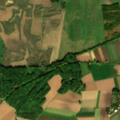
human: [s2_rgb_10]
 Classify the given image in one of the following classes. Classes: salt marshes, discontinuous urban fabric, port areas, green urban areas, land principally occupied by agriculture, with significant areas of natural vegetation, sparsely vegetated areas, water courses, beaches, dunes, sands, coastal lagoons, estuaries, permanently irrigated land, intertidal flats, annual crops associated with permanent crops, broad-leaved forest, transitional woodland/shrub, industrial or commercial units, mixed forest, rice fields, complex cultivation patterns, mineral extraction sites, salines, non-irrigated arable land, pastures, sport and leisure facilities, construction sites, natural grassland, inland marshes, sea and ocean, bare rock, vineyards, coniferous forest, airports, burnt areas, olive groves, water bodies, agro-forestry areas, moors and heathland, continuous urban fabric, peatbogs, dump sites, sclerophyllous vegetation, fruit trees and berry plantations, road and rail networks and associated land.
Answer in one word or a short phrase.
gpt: discontinuous urban fabric, sport and leisure facilities, non-irrigated arable land, complex cultivation patterns, broad-leaved forest